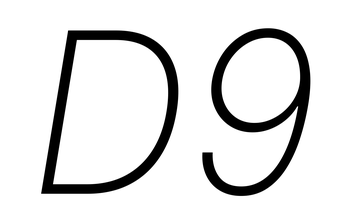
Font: Inter-Italic_ExtraLight_Italic